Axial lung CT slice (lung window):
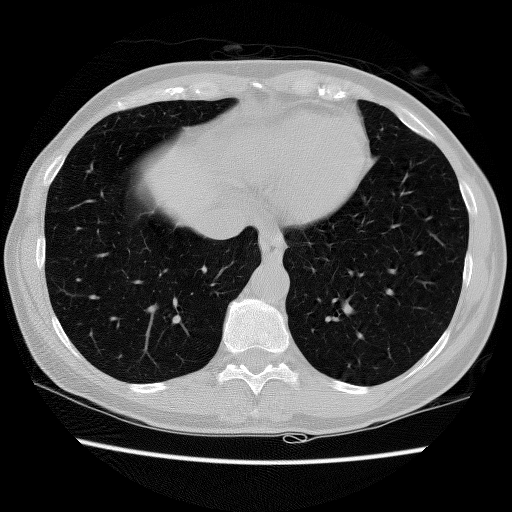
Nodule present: no